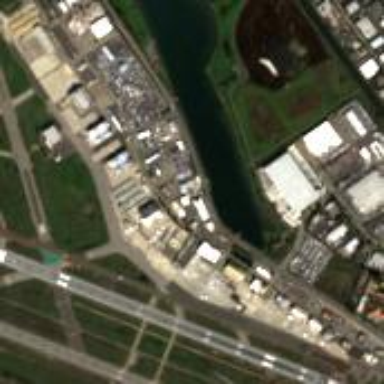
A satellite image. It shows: Apron at the airport.